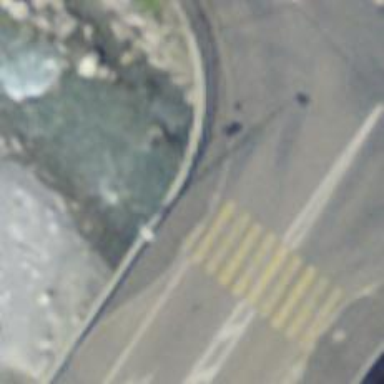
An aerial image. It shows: Sidewalk on asphalt footway bridge.